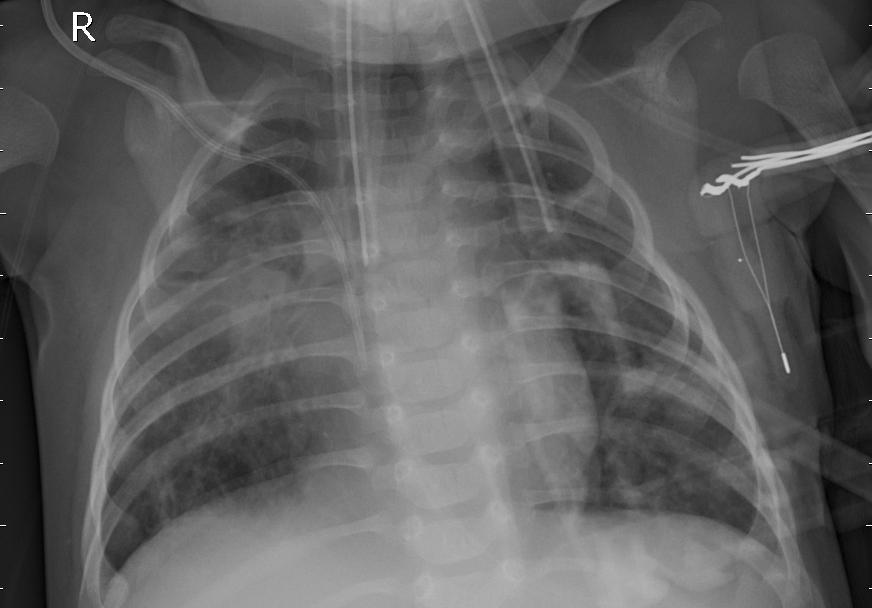
Diagnosis: PNEUMONIA